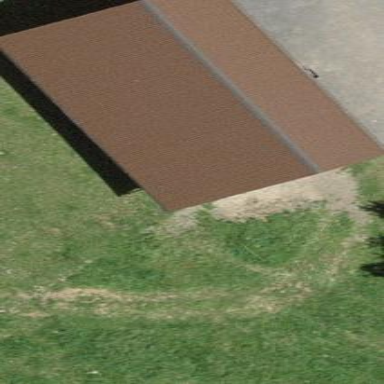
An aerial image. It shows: Rural barn.